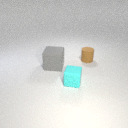
small cyan rubber cube in front of large gray rubber cube